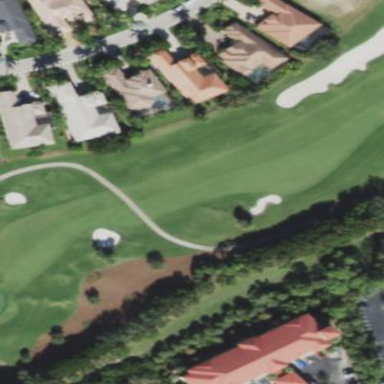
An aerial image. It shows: Grassy area designated as golf fairway.